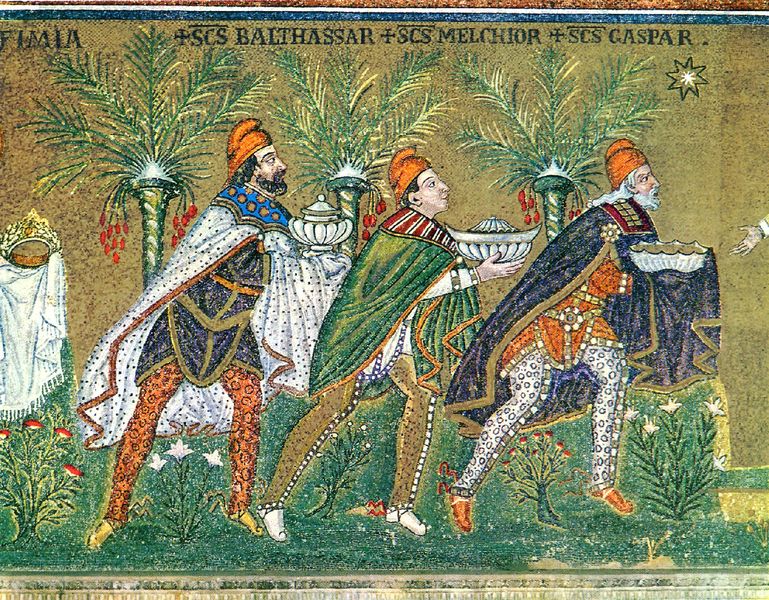
Titel: Ravenna, Sant’Apollinare Nuovo
Standort: Ravenna, Sant’Apollinare Nuovo (EU - I - Emilia-Romagna)
Schlagwörter: blau, umhang, weiß, grün, blumen, männer, wiese, haube, mützen, schüssel, drei, garten, schrift, hosen, men, old, painting, palme, stern, text, geschenk, jesus, man, weihrauch, palmen, könige, heilige, gefäße, color, kirsche, ancient, art, artist, painter, draw, geschenke, god, buchmalerei, caspar, chinese, asian, paint, persian, myrrhe, heilige drei könige, balthasar, kaspar, melchior, baltasar, arab, indian, muslim, idk, balthassar, ressed, mytholgy